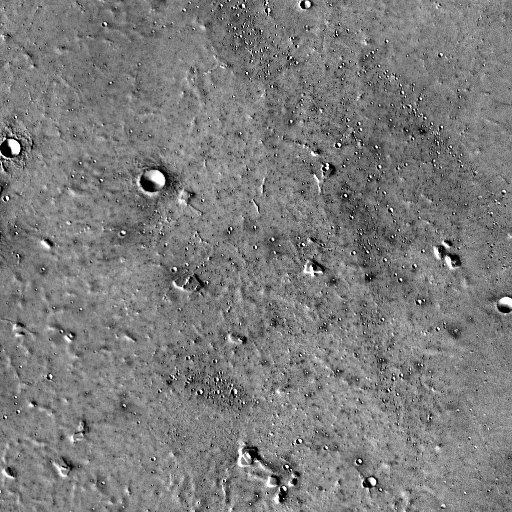
Crater classes present: Background, Other, Secondary